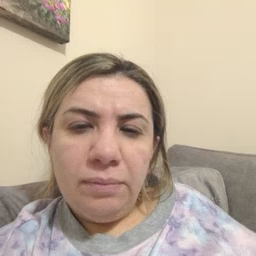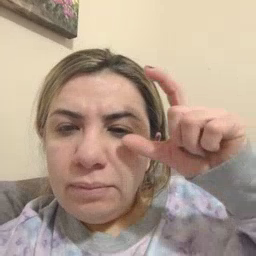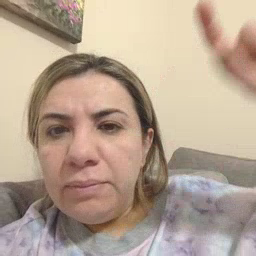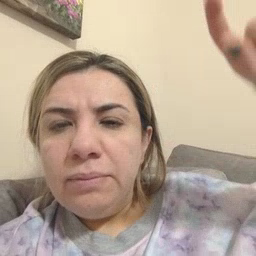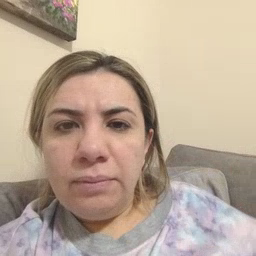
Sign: moon